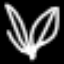
Label: leaf